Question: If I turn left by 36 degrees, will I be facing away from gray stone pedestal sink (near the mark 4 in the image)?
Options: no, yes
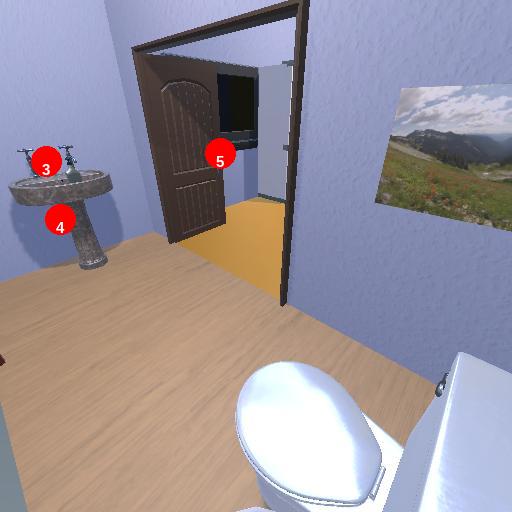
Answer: no